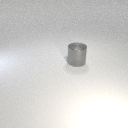
large gray metal cylinder